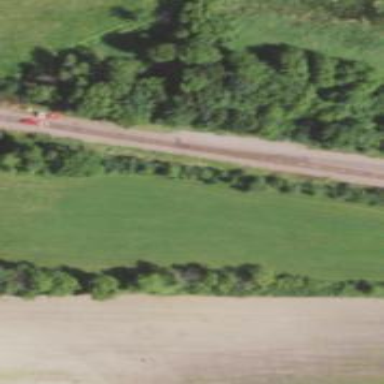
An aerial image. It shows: Railway spur service.